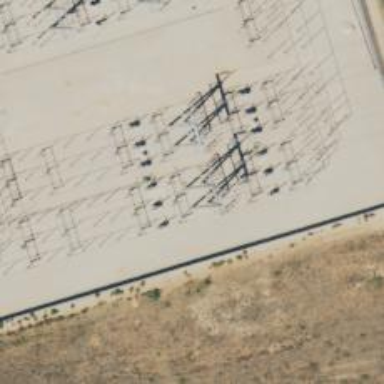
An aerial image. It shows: Power tower.